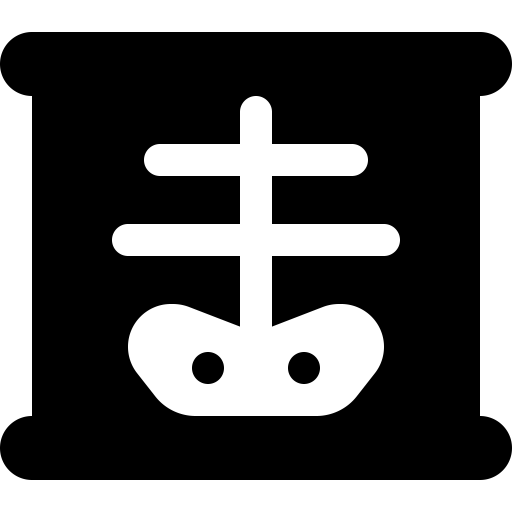
Tags: icon, FontAwesome, fa-icon, solid, x, ray